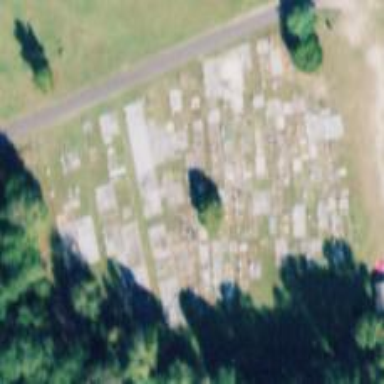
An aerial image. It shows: Cemetery.